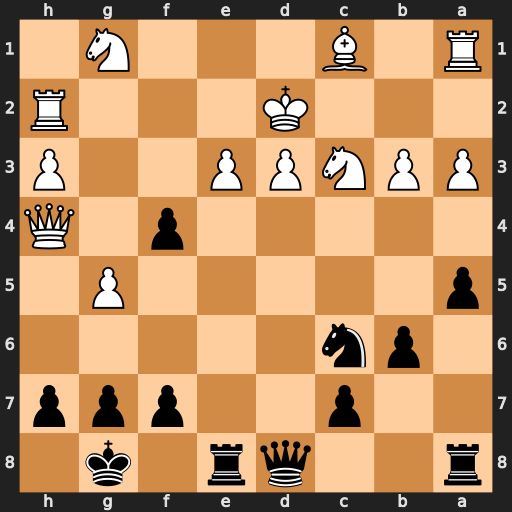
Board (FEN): r2qr1k1/2p2ppp/1pn5/p5P1/5p1Q/PPNPP2P/3K3R/R1B3N1
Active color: b
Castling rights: -
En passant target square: -
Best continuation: Rxe3